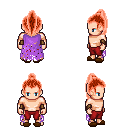
a pixel art fantasy rpg character, male body template, human, light skin, maroon tattered cape, red pants, red long topknot hairstyle, cloth bracers, brown slippers, four views (front, back, left, right), 2x2 character sprite sheet, small pixel art, hard edges, no anti-aliasing